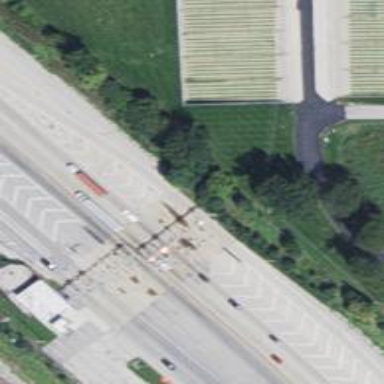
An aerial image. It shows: Toll gantry on the road.